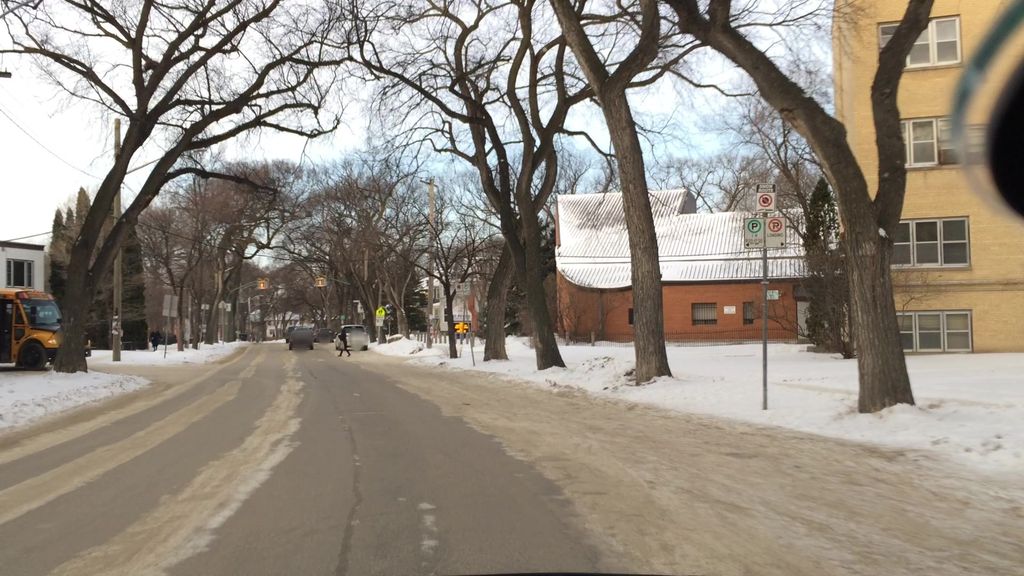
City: winnipeg